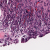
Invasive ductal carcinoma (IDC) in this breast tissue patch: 0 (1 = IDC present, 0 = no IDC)